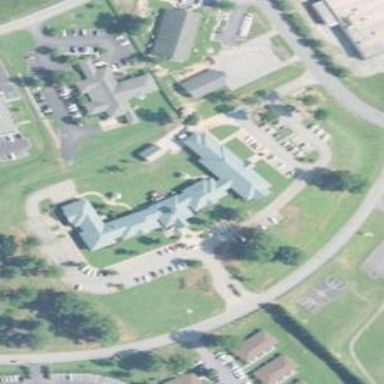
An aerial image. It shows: Clinic building providing healthcare services.